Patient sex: M
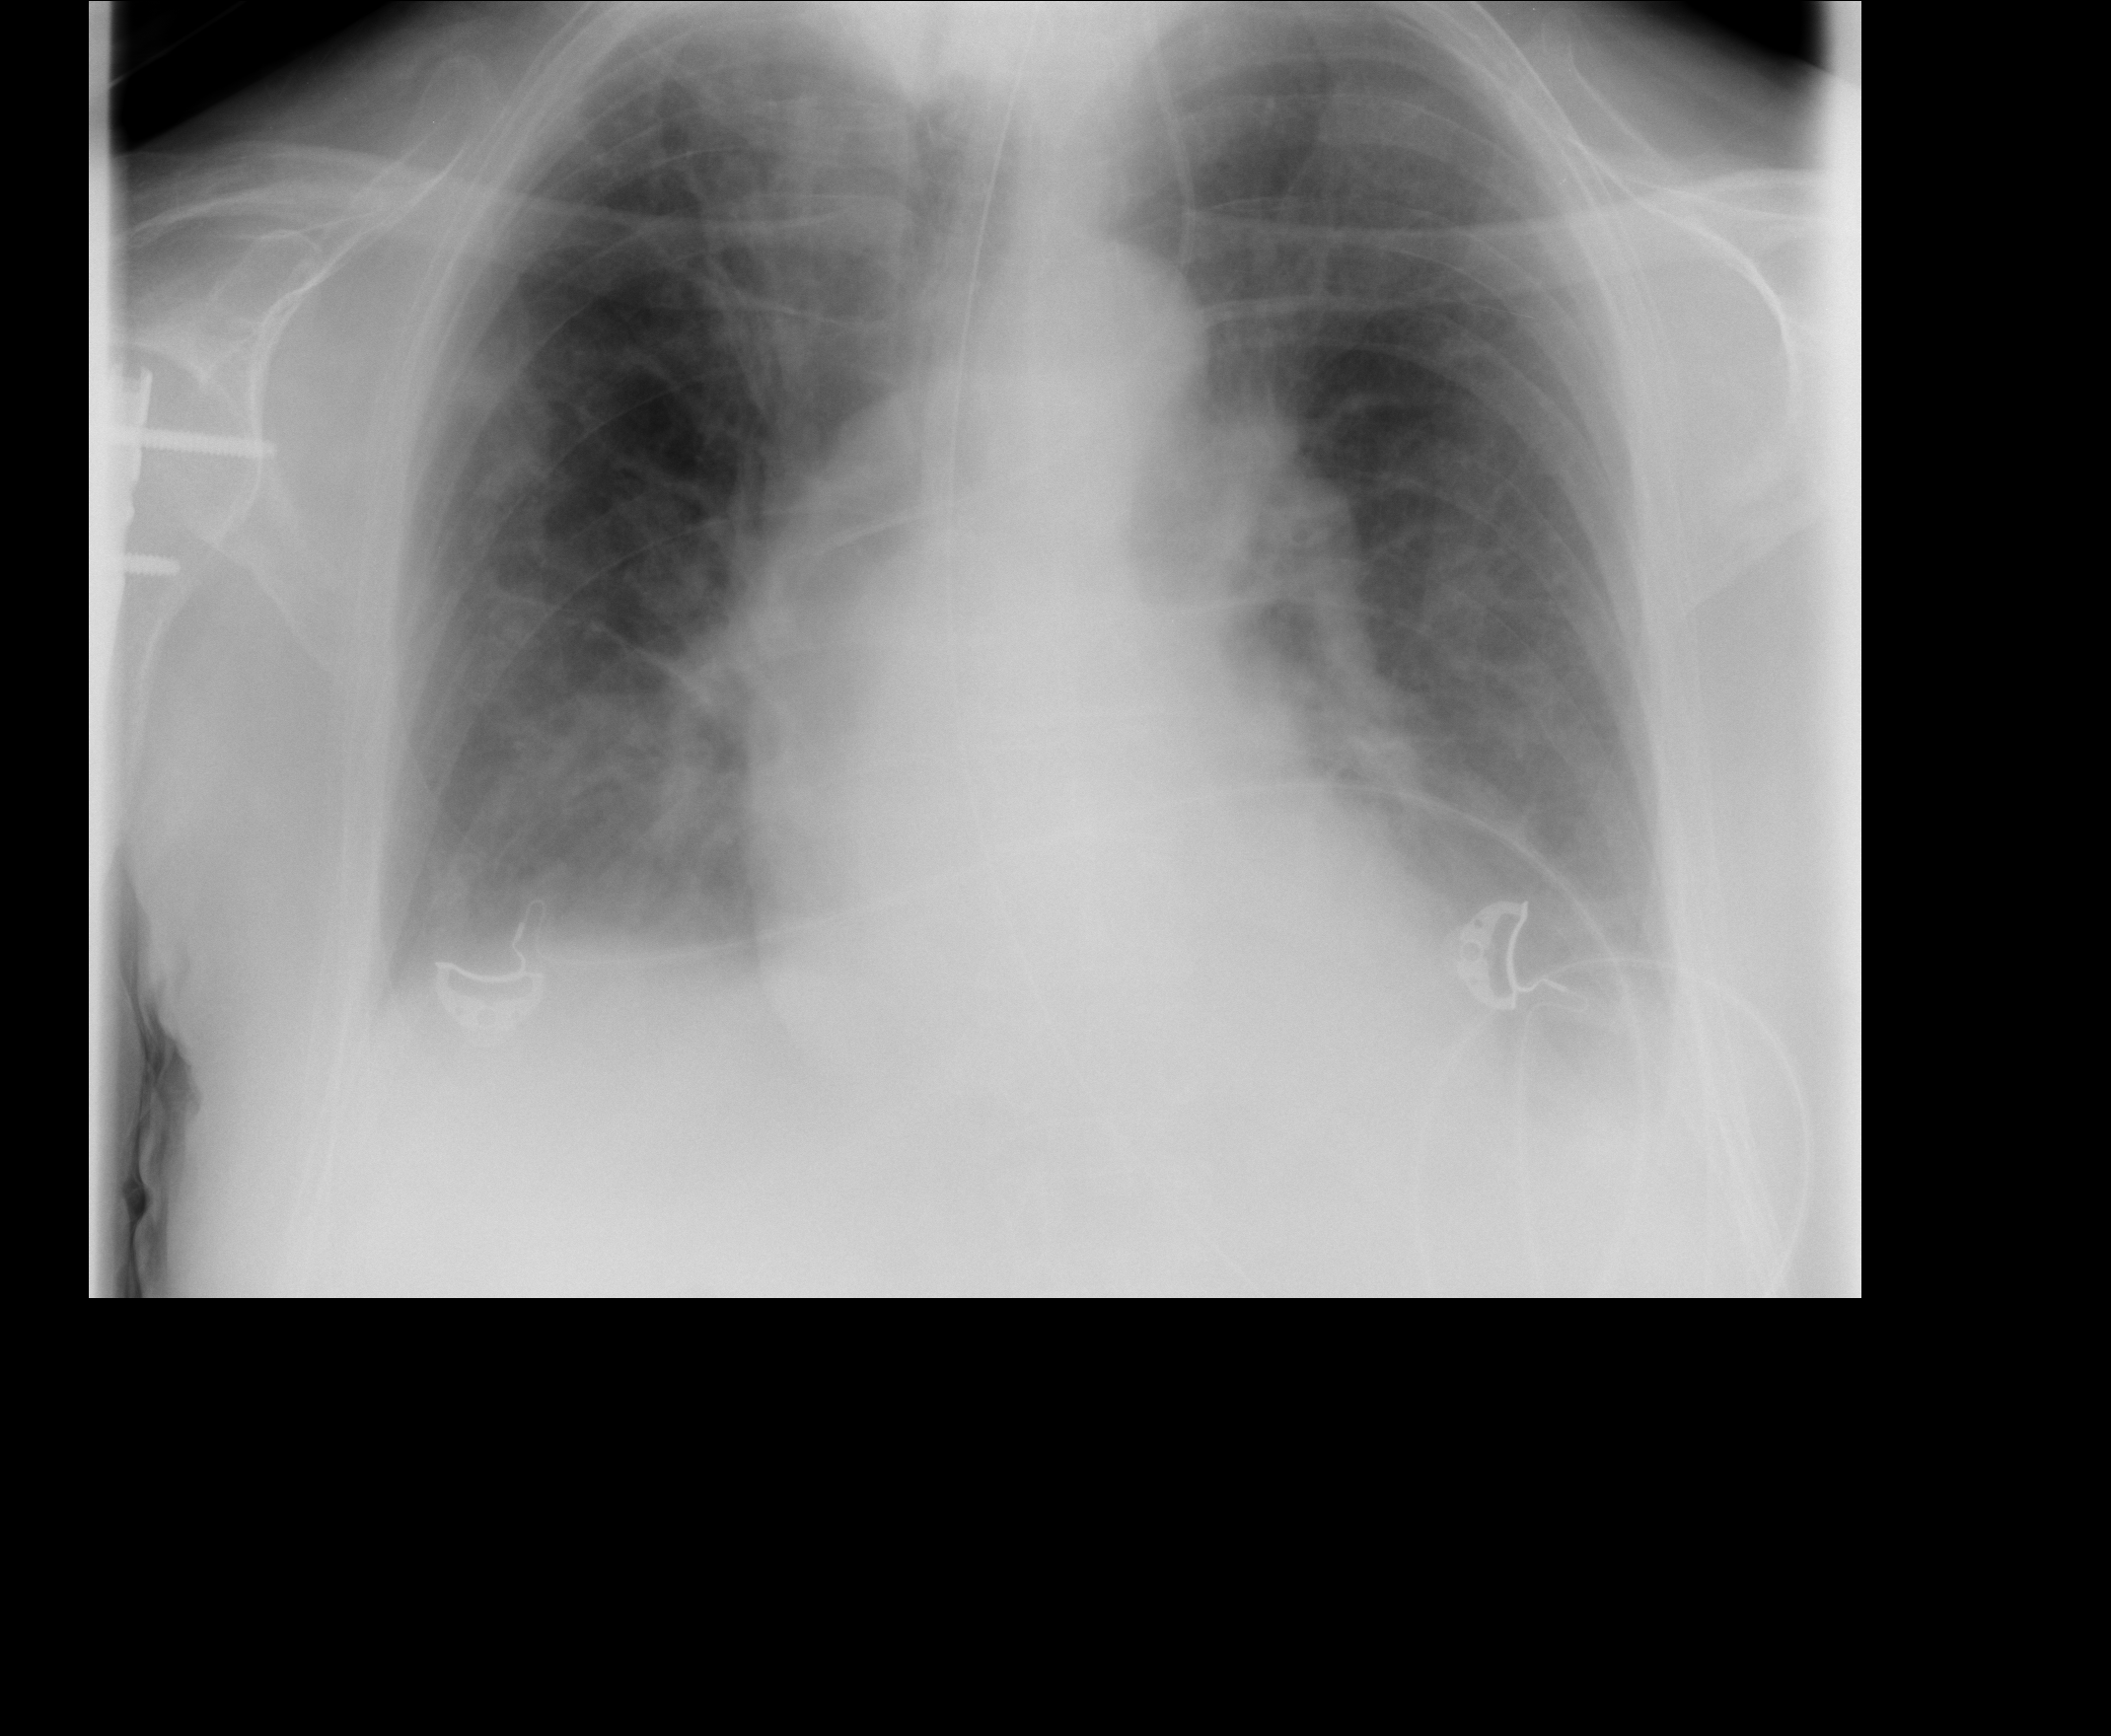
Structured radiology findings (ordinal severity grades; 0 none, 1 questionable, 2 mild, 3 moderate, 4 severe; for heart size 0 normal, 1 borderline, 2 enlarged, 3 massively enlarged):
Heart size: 2
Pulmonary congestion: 2
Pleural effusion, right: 3
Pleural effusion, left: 3
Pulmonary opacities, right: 2
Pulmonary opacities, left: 2
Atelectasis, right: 2
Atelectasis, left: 2